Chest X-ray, PA view. Patient: 74 years old, sex M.
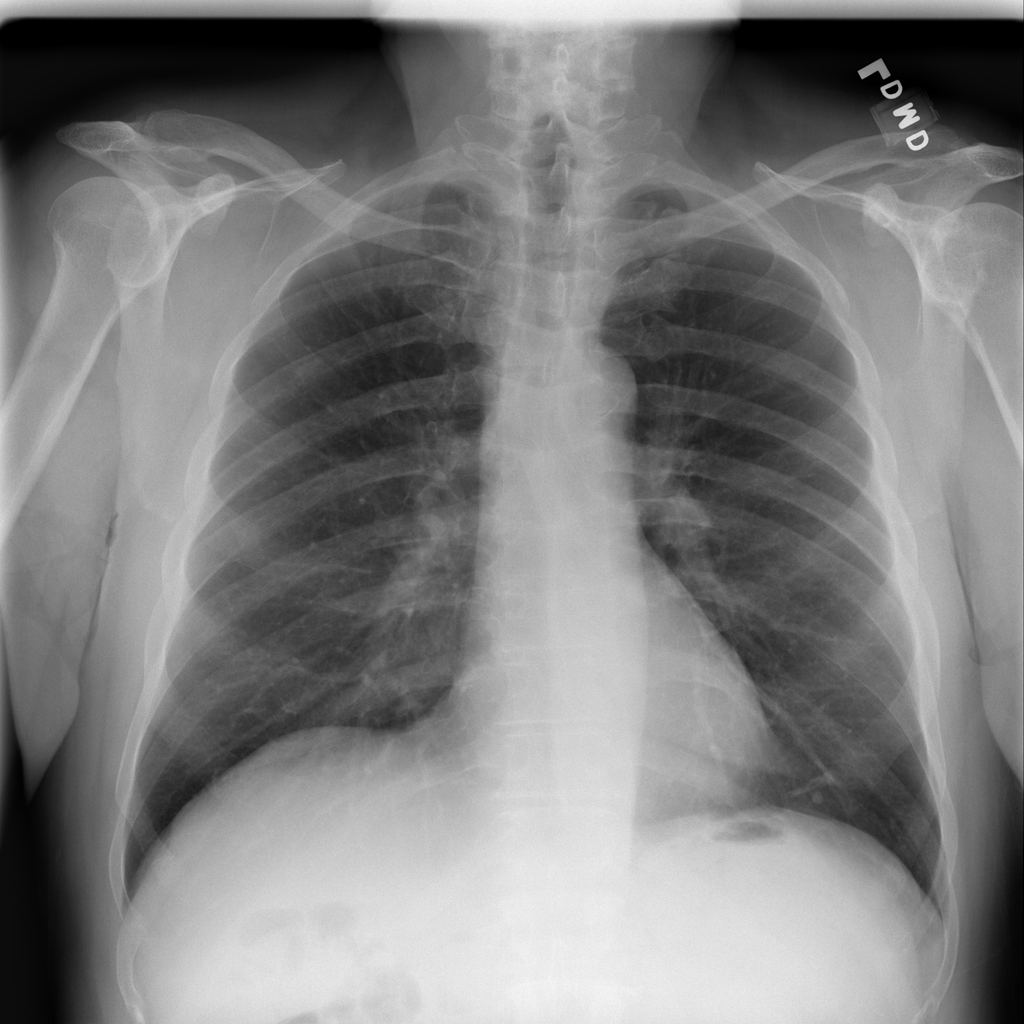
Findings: Infiltration